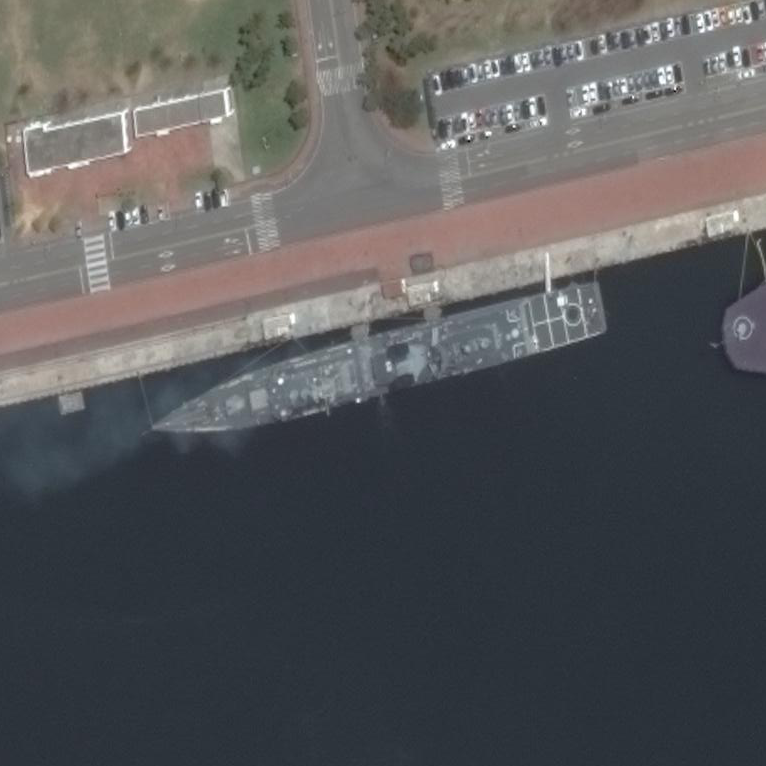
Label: cruiser